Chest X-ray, PA view. Patient: 32 years old, sex F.
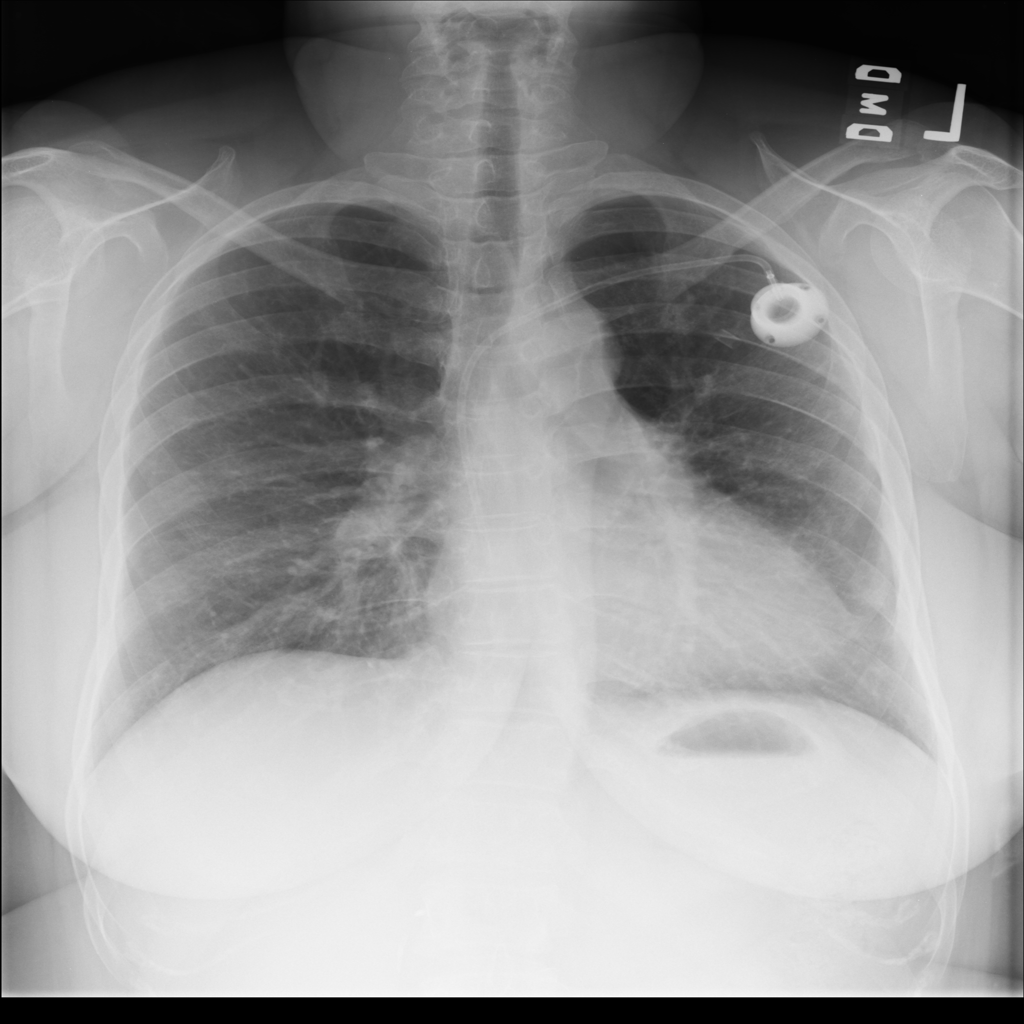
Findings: No Finding